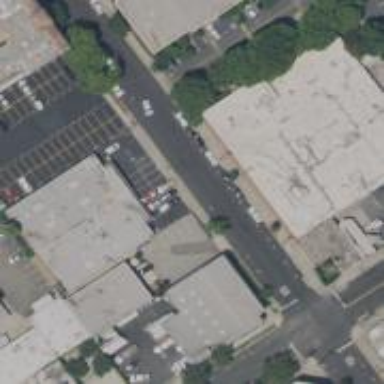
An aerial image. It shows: Commercial building.